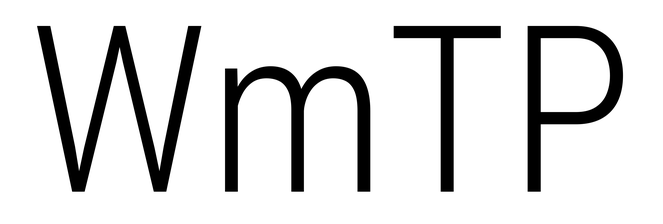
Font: Roboto_Condensed_Light